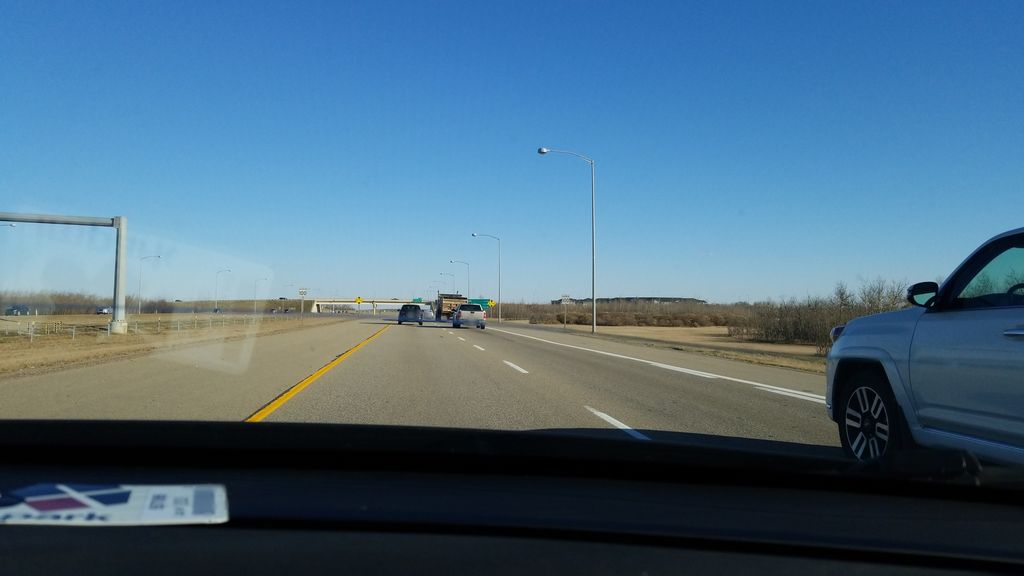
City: edmonton